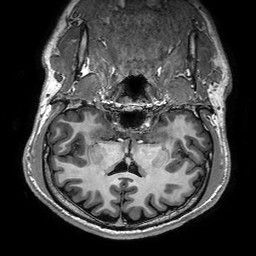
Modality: T1w
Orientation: sagittal
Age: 37
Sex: male
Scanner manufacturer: philips
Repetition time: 0.006428 s
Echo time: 0.00294 s